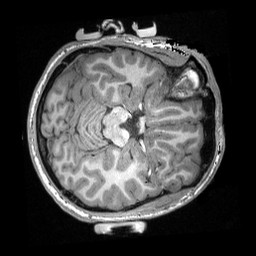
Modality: T1w
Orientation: axial
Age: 19
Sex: male